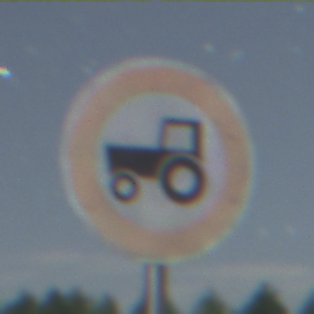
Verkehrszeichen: VerbotKraftfahrzeugeZuegeNichtSchneller25
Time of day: Night
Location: Outdoor (Nature)
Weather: Clear
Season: NotSpecified
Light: Natural